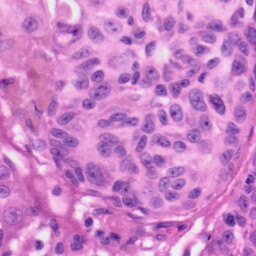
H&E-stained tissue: Skin